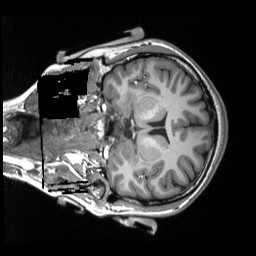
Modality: T1w
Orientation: coronal
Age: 29
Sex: female
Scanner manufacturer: siemens
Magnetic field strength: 3 T
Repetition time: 2.3 s
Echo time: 0.00298 s